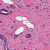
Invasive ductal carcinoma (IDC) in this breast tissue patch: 1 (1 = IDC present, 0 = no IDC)